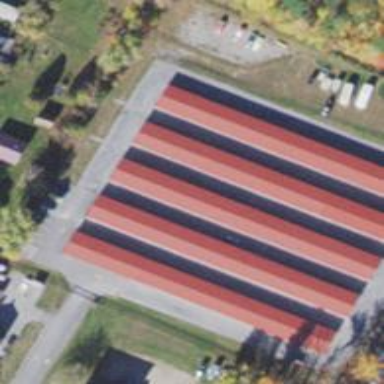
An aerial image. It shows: Warehouse building.